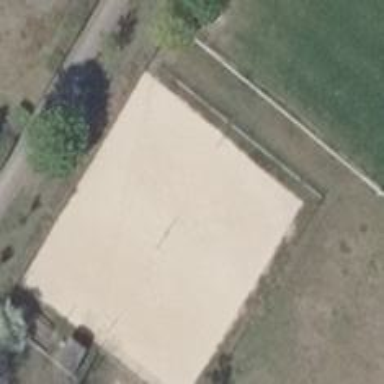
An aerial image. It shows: Sandy pitch designated for beach volleyball.